Field crop: maize
Growth stage: 2
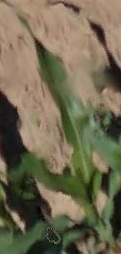
Species: maize